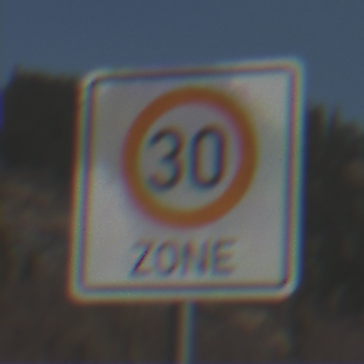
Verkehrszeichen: BeginnZone30
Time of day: MorningAfternoon
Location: Outdoor (Nature)
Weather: PartlyCloudy
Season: NotSpecified
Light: Natural